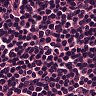
Metastatic tissue present: no